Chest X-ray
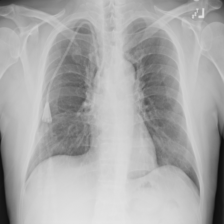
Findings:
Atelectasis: positive
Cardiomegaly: negative
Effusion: negative
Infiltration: negative
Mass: negative
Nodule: negative
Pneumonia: negative
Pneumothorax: negative
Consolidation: negative
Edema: negative
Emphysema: negative
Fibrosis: negative
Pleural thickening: negative
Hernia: negative